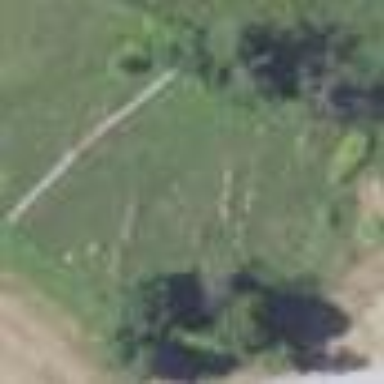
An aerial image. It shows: Cemetery.